Field crop: maize
Growth stage: 2
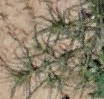
Species: salsola